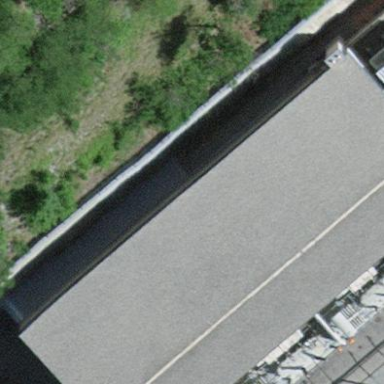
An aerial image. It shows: Industrial building.